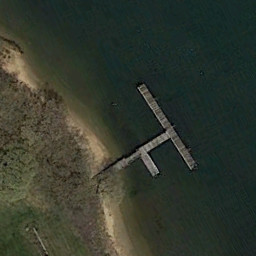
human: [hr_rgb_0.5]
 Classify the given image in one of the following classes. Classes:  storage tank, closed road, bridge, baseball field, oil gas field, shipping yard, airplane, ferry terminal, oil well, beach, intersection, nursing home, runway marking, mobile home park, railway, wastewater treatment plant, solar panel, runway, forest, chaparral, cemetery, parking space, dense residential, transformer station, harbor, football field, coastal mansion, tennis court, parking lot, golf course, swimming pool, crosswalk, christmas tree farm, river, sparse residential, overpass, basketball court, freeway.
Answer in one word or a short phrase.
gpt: ferry terminal